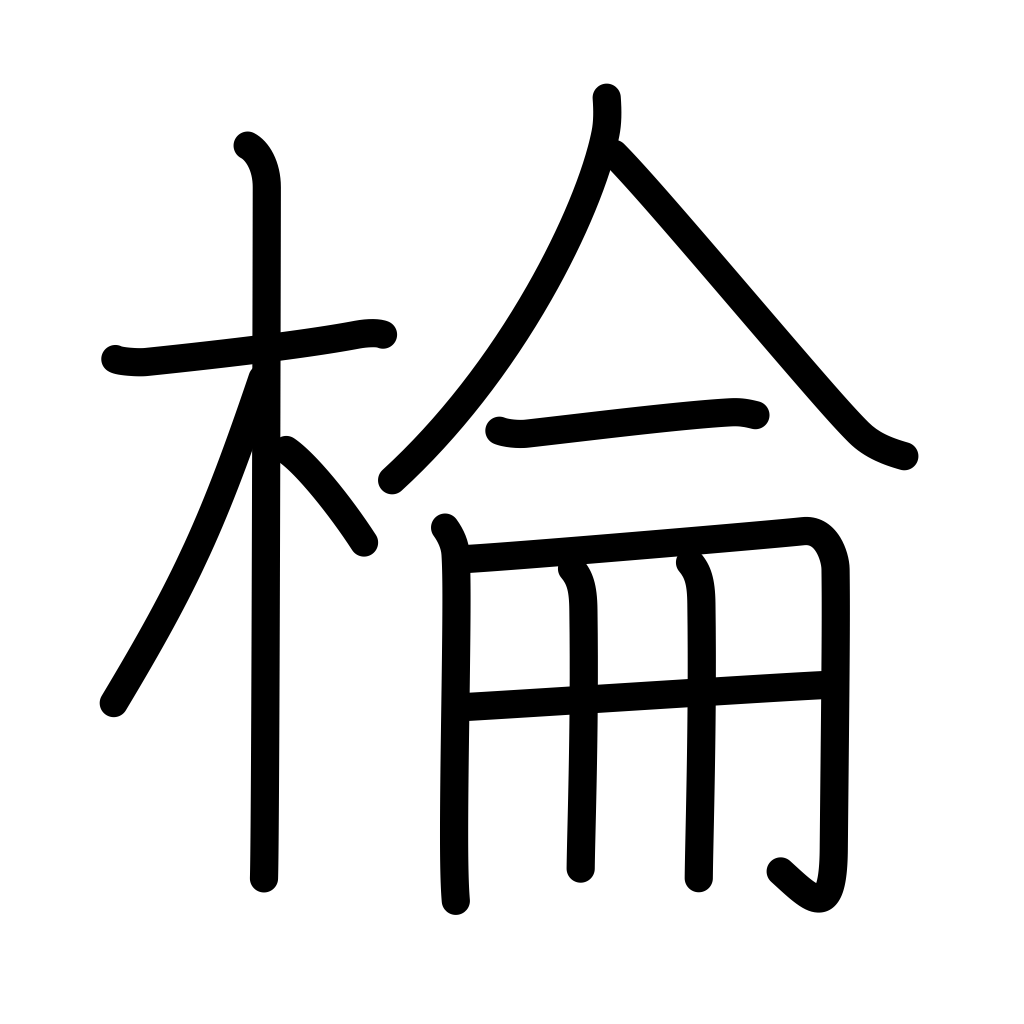
Meaning: camphor tree